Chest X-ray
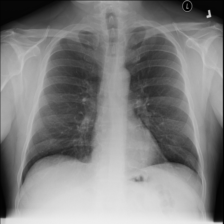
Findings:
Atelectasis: negative
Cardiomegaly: negative
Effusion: negative
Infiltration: negative
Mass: negative
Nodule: negative
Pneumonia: negative
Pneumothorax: negative
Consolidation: negative
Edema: negative
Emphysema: negative
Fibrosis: negative
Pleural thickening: negative
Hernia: negative